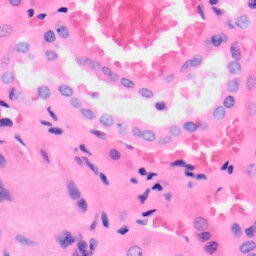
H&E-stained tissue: Kidney